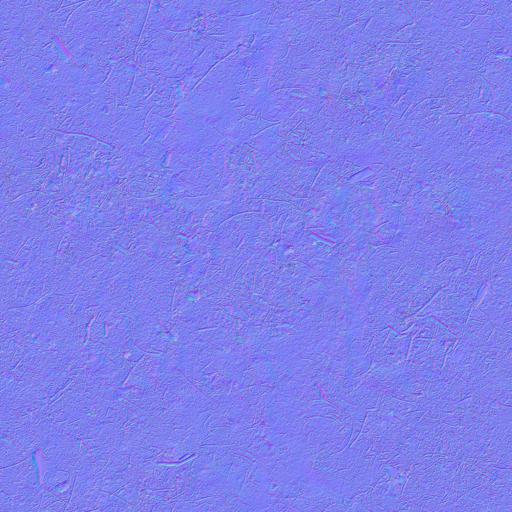
branches dirt dirty forest ground leaf leaves sticks